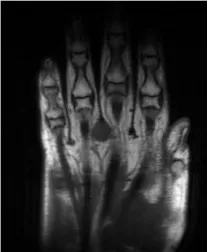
Imaging findings. And short tau inversion recovery images.
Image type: radiology (mri)